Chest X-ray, PA view. Patient: 49 years old, sex M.
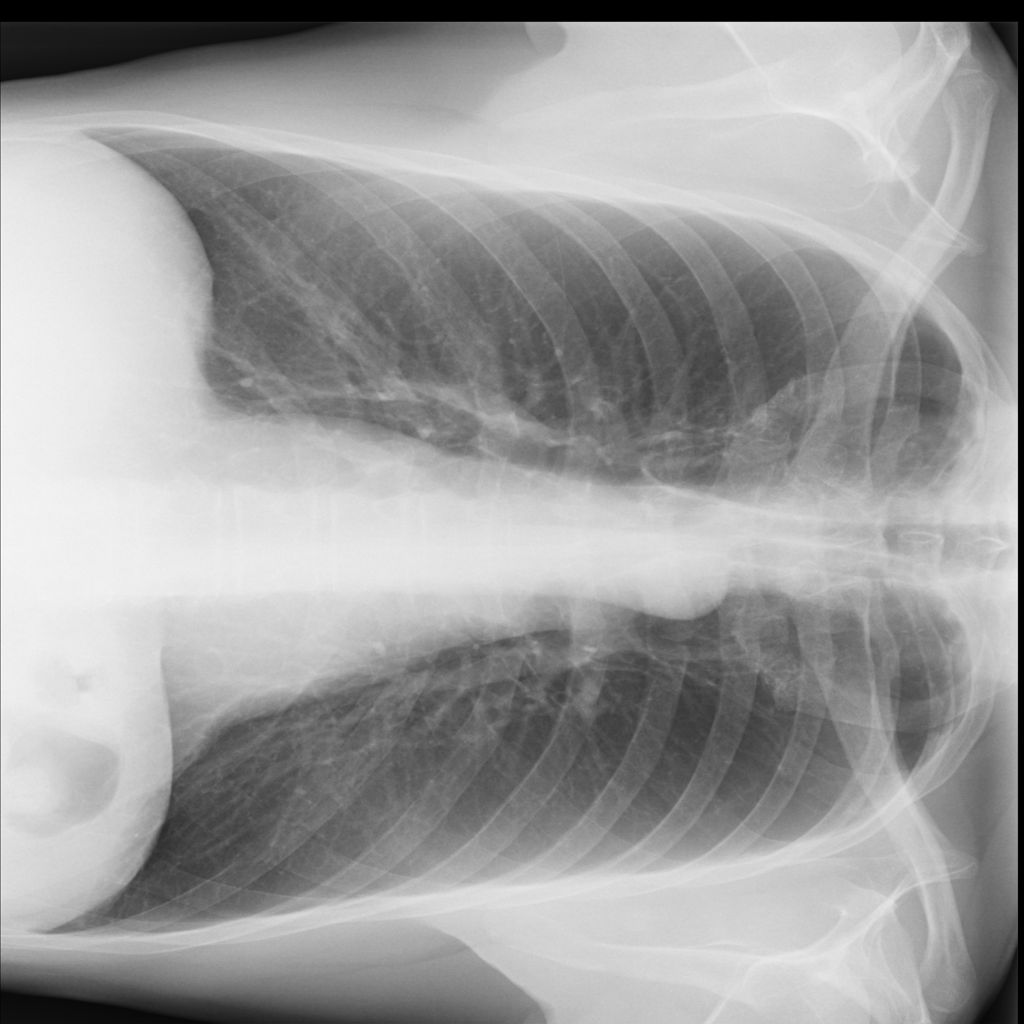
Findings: Pleural_Thickening